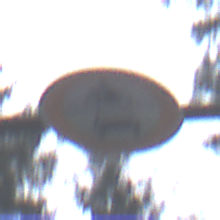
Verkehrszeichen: VerbotKraftfahrzeuge
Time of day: Midday
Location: Outdoor (Nature)
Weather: Overcast
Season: NotSpecified
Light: Natural